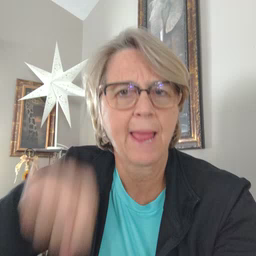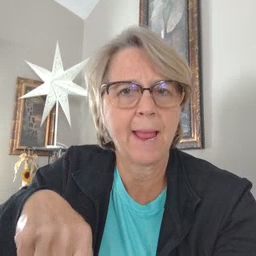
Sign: can